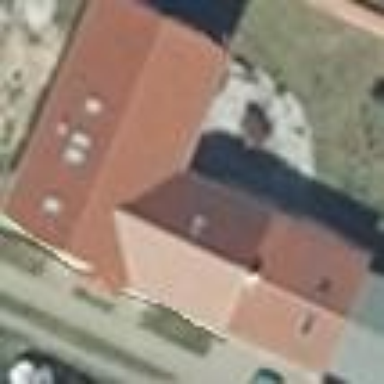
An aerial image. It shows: House with multiple building parts.